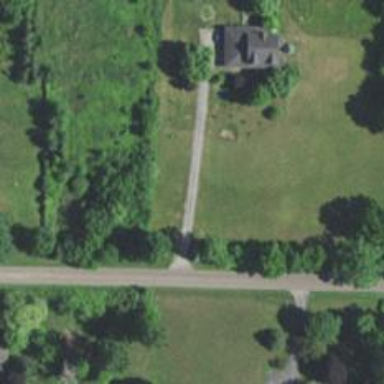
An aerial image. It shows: Driveway.